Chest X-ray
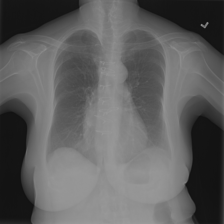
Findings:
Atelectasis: negative
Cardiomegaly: negative
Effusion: negative
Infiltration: positive
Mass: negative
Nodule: negative
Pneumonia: negative
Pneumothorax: negative
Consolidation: negative
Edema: negative
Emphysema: negative
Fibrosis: negative
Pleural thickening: negative
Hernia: negative